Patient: sex F, age 35
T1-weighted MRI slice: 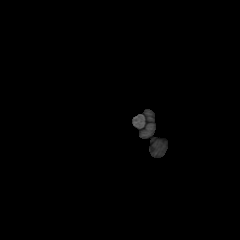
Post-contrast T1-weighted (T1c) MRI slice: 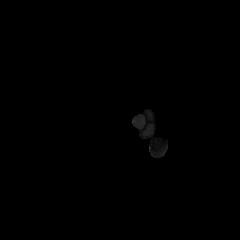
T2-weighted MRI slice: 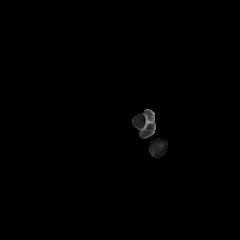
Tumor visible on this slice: no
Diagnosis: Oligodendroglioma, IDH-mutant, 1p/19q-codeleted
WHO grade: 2